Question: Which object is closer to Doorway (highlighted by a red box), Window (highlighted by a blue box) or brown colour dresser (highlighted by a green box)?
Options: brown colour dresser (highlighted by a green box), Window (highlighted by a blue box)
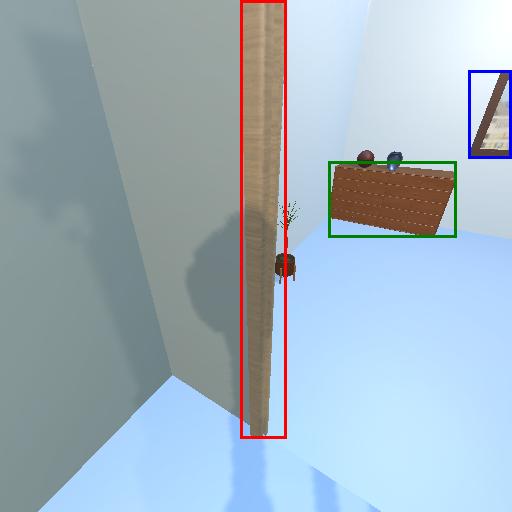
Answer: brown colour dresser (highlighted by a green box)